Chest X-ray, AP view. Patient: 81 years old, sex F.
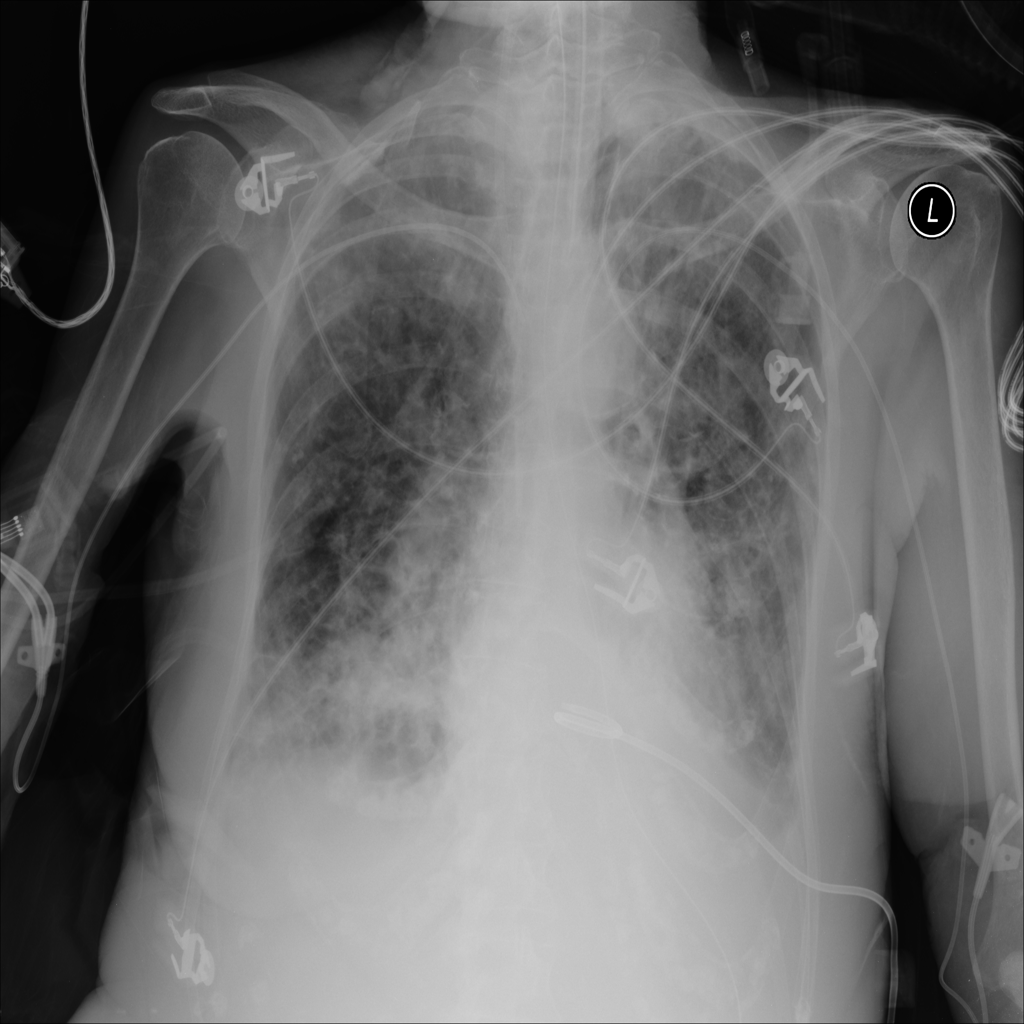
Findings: No Finding